Interaction volume radius: 5 \u00c5
Interaction volume height: 30 \u00c5
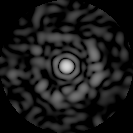
Disorder parameter: 0.8403